Current action and preconditions to check: trajectory_clear

Your task: For each precondition in the list above, predict whether it will hold at this action.

Consider the current scene as observed from the mobile robot's camera, and analyze the predicted future states of all dynamic agents (e.g., people, animals, vehicles, or any moving entities) within the NEXT SECOND.

IMPORTANT: Only answer "very likely" if you are absolutely certain—based on strong, clear evidence—that a dynamic agent will violate the precondition in the predicted future state. Do NOT answer "very likely" for unlikely, ambiguous, or low-probability risks.

Ask yourself for each precondition: Is there a high probability, with clear and convincing evidence, that the predicted future states of any dynamic agent will interfere with the predicted future state of the currently executing action within the NEXT SECOND, causing that precondition to fail?

Assess the risk level based on these predictions. Use "likely" or "very likely" if motions create a clear risk of interference.

Use "neutral" or "improbable" if agents are nearby but their predicted paths are clearly diverging or non-conflicting.

Failure Risk Categories: "very improbable", "improbable", "neutral", "likely", "very likely"

Answer Format: Output ONLY the probability_of_failure value from these categories: "very improbable", "improbable", "neutral", "likely", "very likely"

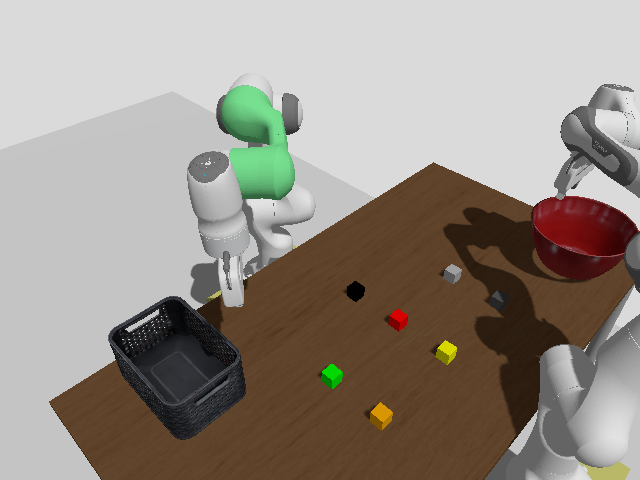

Answer: very improbable